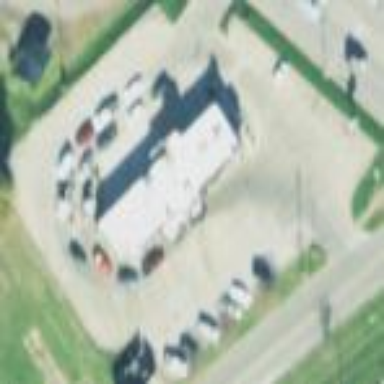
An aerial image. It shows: Parking area.